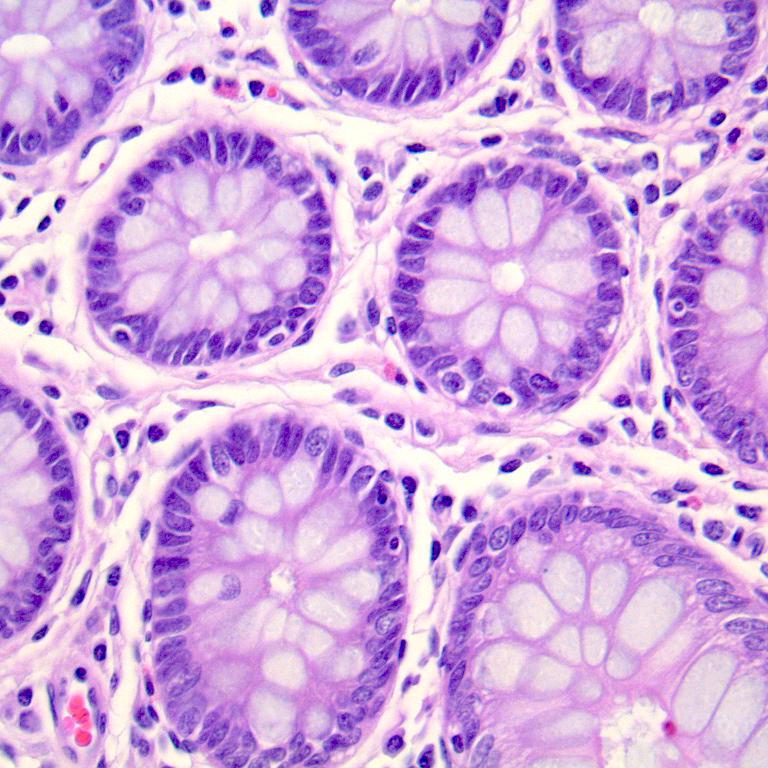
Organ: colon
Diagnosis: benign